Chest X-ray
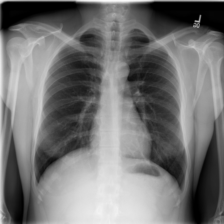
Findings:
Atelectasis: negative
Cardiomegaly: negative
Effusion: negative
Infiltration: negative
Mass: negative
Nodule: negative
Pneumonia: negative
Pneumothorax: negative
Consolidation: negative
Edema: negative
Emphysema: negative
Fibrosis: negative
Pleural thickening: negative
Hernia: negative